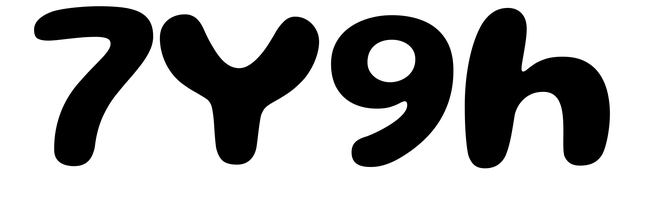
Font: Gluten_SemiBold